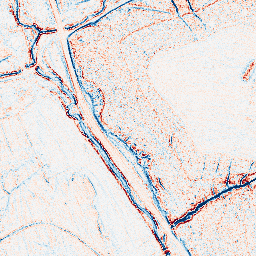
Category: edge_preserving
Decomposition family: anisotropic_diffusion
Decomposition parameters: iterations: 5
kappa: 100
gamma: 0.1
Upsampling method: sinc_hamming
Upsampling parameters: scale: 2
kernel_size: 16
Upsampling scale: 2